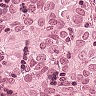
Metastatic tissue present: yes